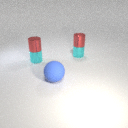
small cyan metal cylinder below small red metal cylinder